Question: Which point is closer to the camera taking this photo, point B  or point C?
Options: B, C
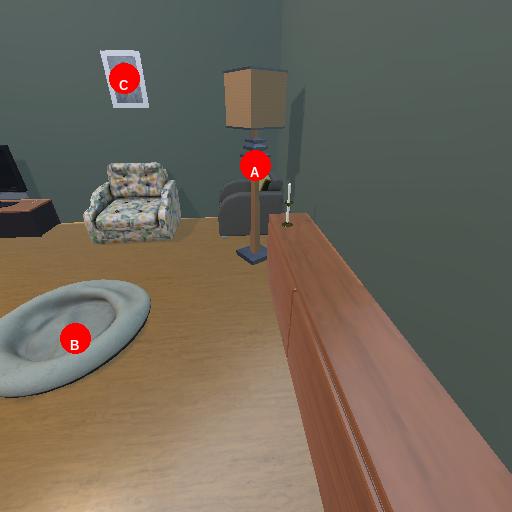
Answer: B